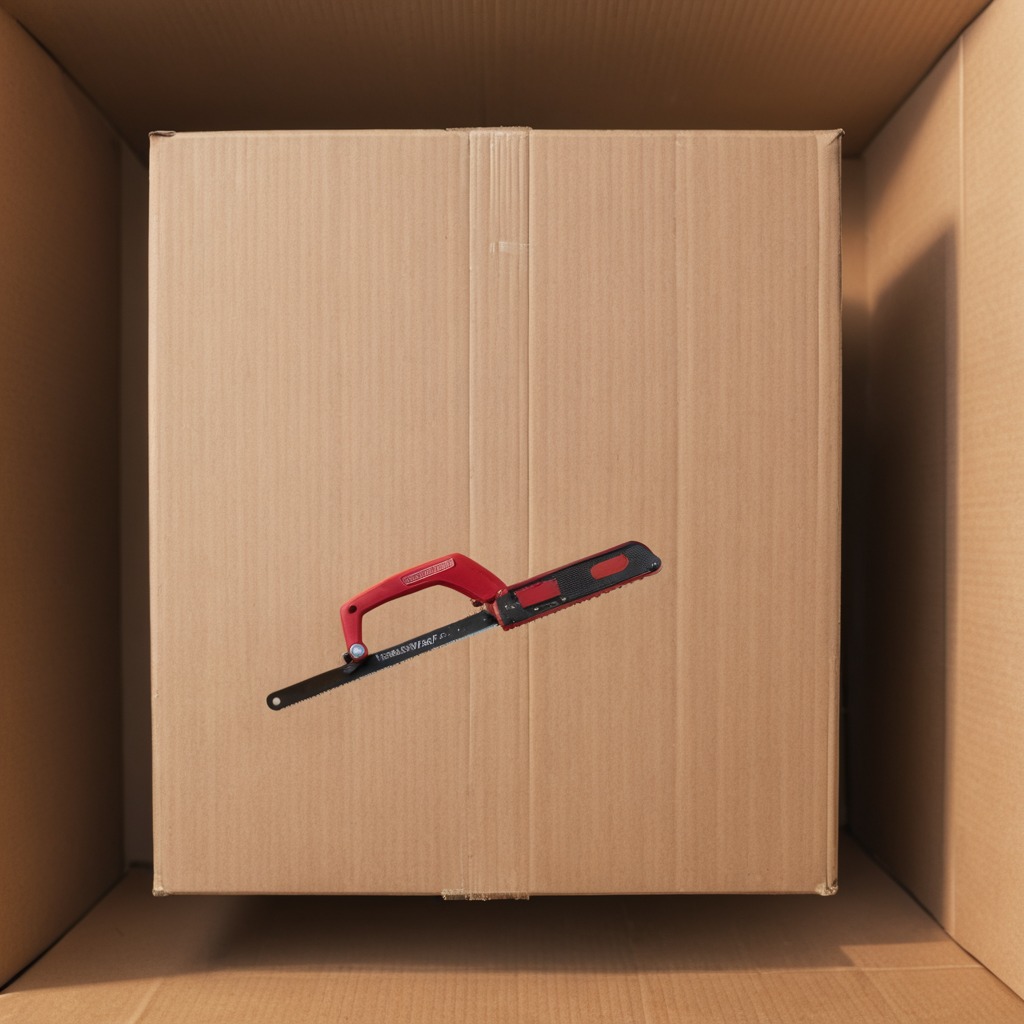
A metal saw lies on the cardboard box surface in an outdoor workshop during daytime bright natural light soft shadows slightly creased but